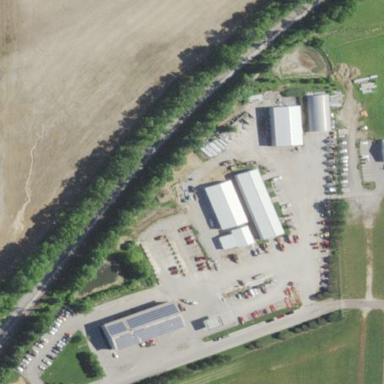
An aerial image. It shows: Depot area.